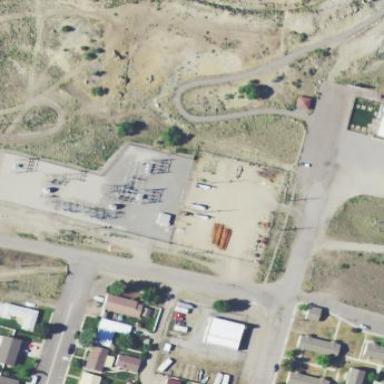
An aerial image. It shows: Power substation enclosed by fence.